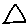
Label: triangle